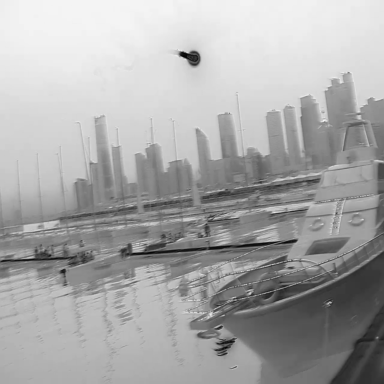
There are ten objects shown in the infrared image, including nine sailboats, and a canoe.